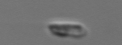
Label: Dinobryon